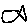
Label: fish